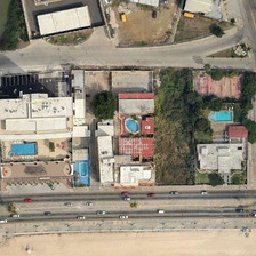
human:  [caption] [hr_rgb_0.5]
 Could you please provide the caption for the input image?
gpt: Each family has a swimming pool surrounded by several trees.

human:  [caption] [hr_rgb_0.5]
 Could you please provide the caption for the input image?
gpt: The swimming pool is blue green and bright green beside dark green ponds.

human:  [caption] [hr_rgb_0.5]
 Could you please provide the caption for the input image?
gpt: Every family has a pool, surrounded by some trees.

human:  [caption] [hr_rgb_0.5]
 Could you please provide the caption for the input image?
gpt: The swimming pool is blue, the trees are light green, and next to it is a dark green pond.

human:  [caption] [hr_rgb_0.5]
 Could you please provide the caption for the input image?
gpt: Each family has a swimming pool with several trees around it.